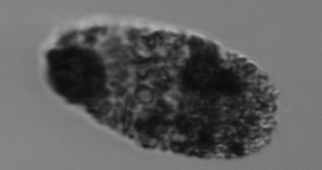
Label: fecal_pellet